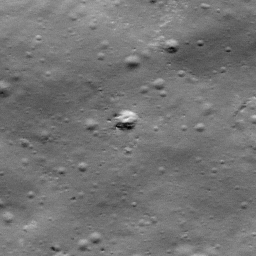
Pit: Rutherfurd 1b
Host crater: Rutherfurd
Host type: impact_melt
Lunar coordinates: latitude -60.779, longitude 348.186